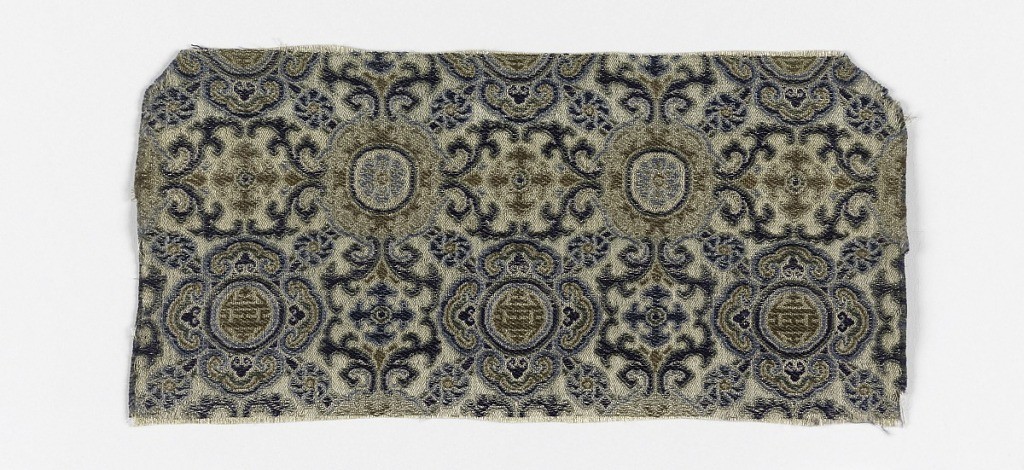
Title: Fragment
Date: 18th century
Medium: silk Technique: plain compound satin
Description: Allover geometrical design in blue and tan on a gray ground.